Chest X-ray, PA view. Patient: 32 years old, sex F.
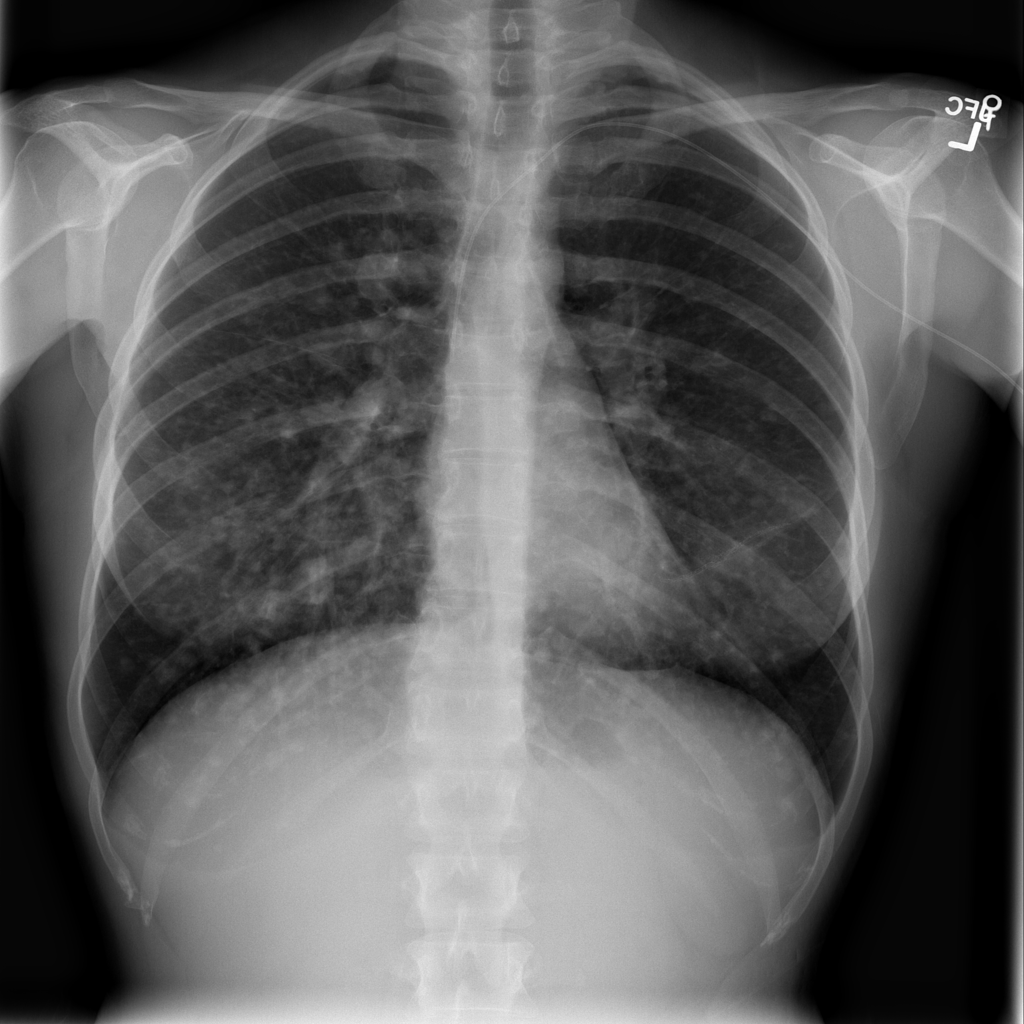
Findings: Consolidation, Infiltration, Nodule